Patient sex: M
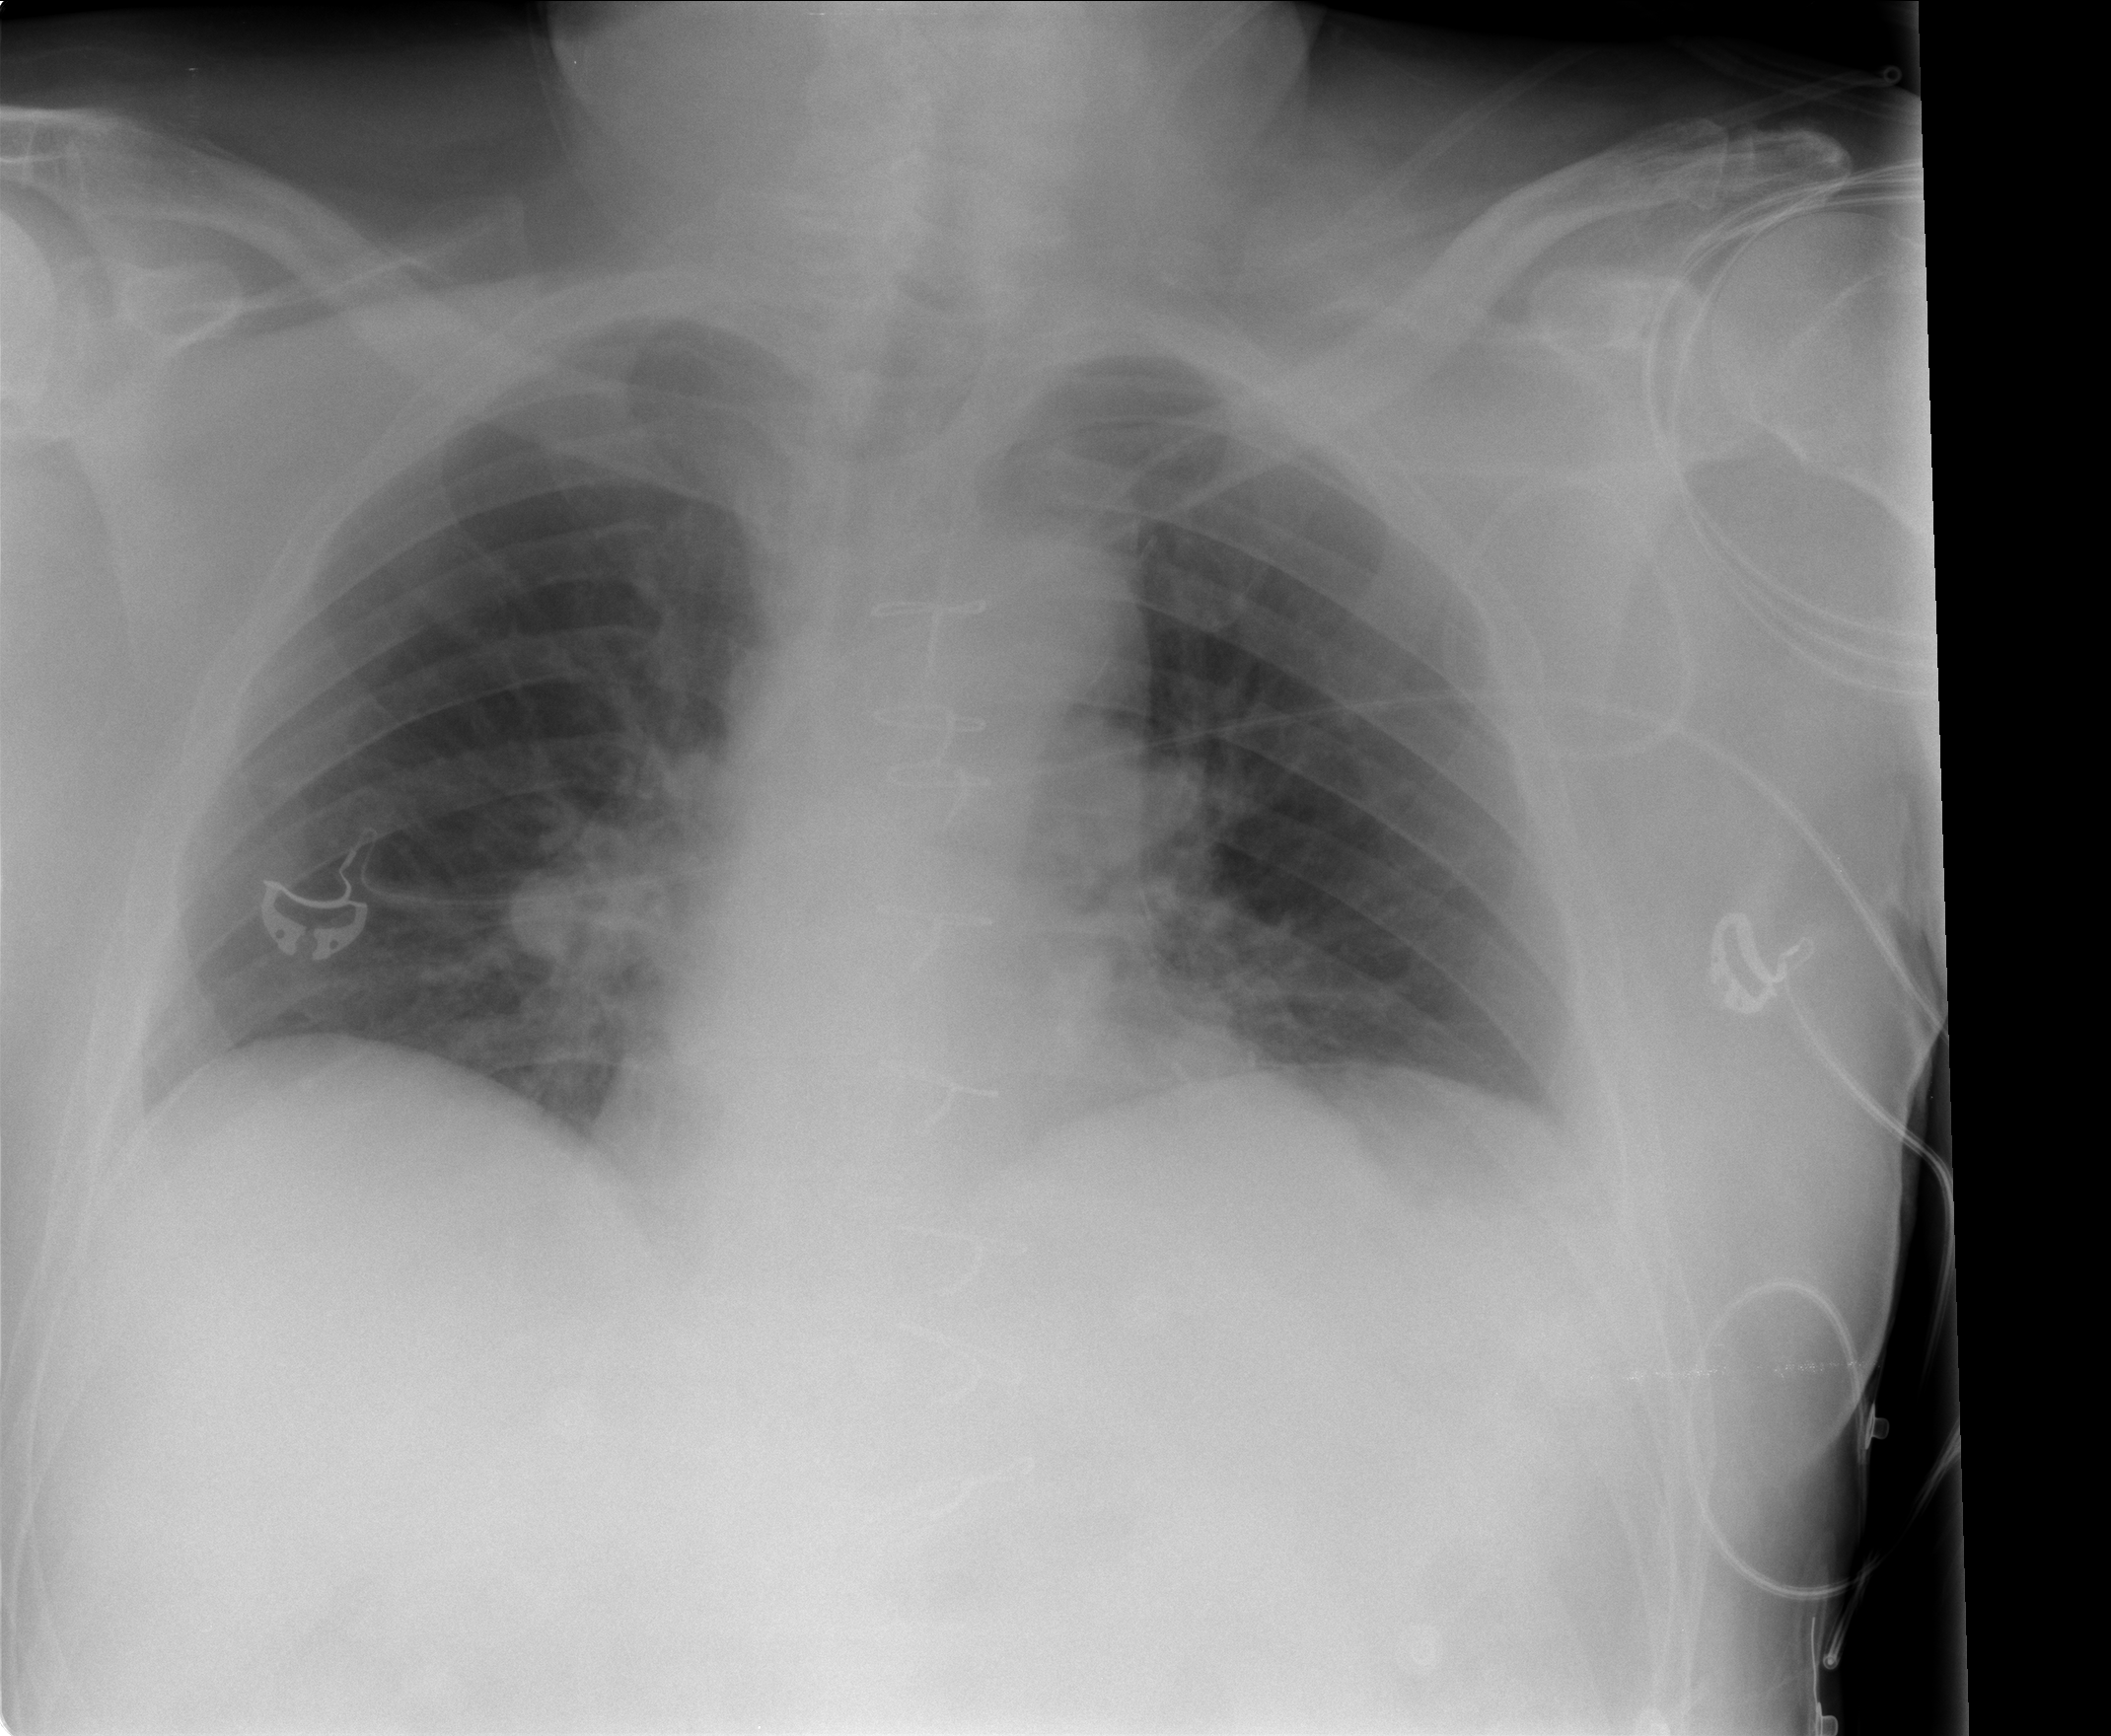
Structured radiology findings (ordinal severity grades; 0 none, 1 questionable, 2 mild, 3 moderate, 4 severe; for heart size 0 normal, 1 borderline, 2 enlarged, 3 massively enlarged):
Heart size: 0
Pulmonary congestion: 2
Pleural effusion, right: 0
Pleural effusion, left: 0
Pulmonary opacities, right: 0
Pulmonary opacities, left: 0
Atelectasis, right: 0
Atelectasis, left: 0